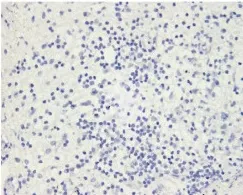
Histopathology and immunohistochemistry manifestations of hypothalamitis in patient No. CD1a. Cells were absent.
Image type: pathology (immunostaining)